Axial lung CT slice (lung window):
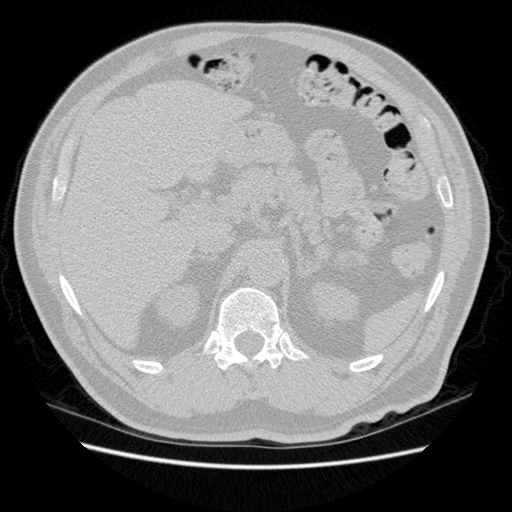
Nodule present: no